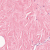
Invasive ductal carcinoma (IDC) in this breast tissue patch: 0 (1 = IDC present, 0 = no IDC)